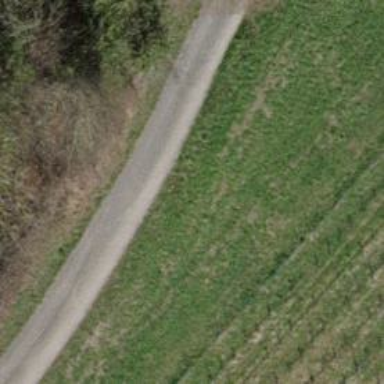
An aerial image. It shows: Gravel track with grade 3 tracktype.